Question: I am having an issue with an existing site that was functioning until last week. When I open the site in VS 2013 I get a "Object reference not set to an instance of an object" error/warning on the page declaration of the '.aspx' pages and '.master' pages. The website builds correctly but when run only displays a blank page and no errors.
I have verified that the code behind file exists and it's namespace and class are properly entered into the page declaration. Adding a new page to the project gets the same error and I have verified the references are all present. The website is with 3.5 framework. Any help would be appreciated. Thanks.
Clayton

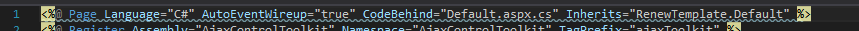
Answer: Since I wasn't making any headway in getting this resolved I decided to create a new web project and move all the existing files into the new project. I decided to do this one file at a time to see if I could nail down the page or setting causing the issue. All the files copied over and the site ran as expected until I started to tweek the web config file to match some of the settings from the old project. Everything worked until I added the line
'''
<identity impersonate="true" userName="domain\Username" password="Password" />
'''
Once I saved and ran the webpage I started getting the same errors from the other project. Commenting out this line resolved the issue for me but now I've got to figure out why that would cause such a strange issue.
Thanks everyone for their time.
Edit: Oddly enough the line works without specifying the user account so if I put '<identity impersonate="true" />' then everything works as expected.